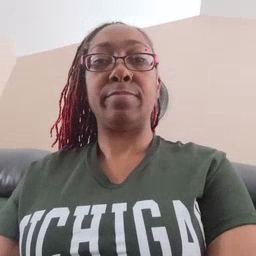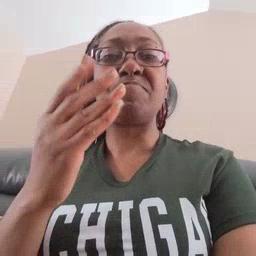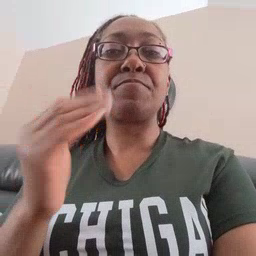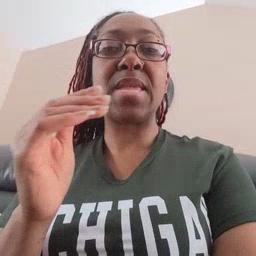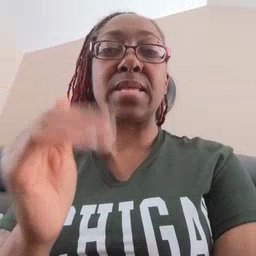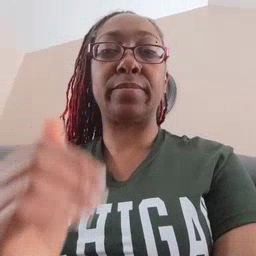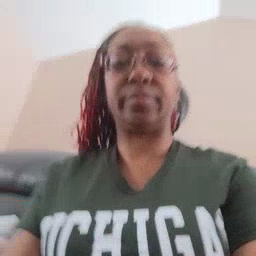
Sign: mitten